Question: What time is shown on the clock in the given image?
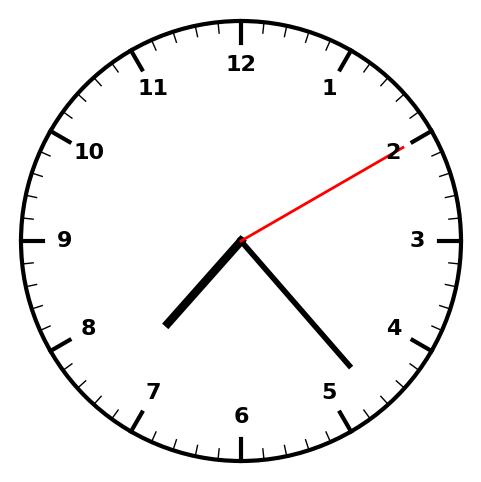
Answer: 07:23:10